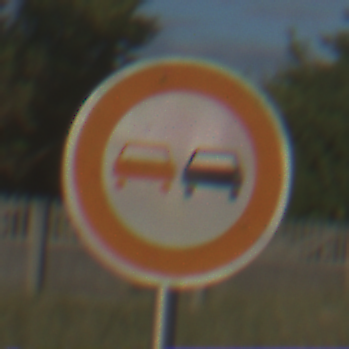
Verkehrszeichen: Ueberholverbot
Umgebung: Outdoor, Nature
Tageszeit: MorningAfternoon
Wetter: Clear
Licht: Natural
Jahreszeit: NotSpecified
Kontrast: HighContrast